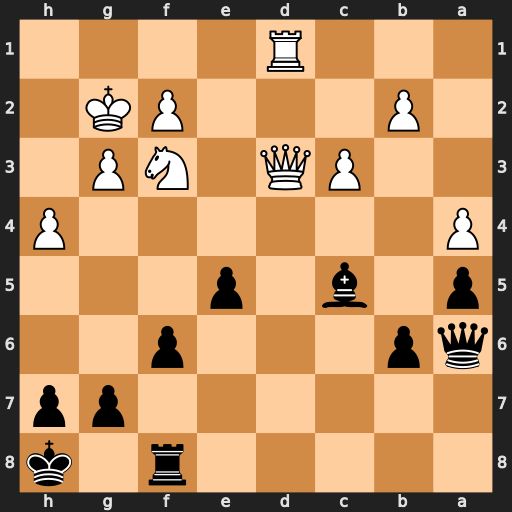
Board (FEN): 5r1k/6pp/qp3p2/p1b1p3/P6P/2PQ1NP1/1P3PK1/3R4
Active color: b
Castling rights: -
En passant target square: -
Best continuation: Qxd3 Rxd3 e4 Rd5 exf3+